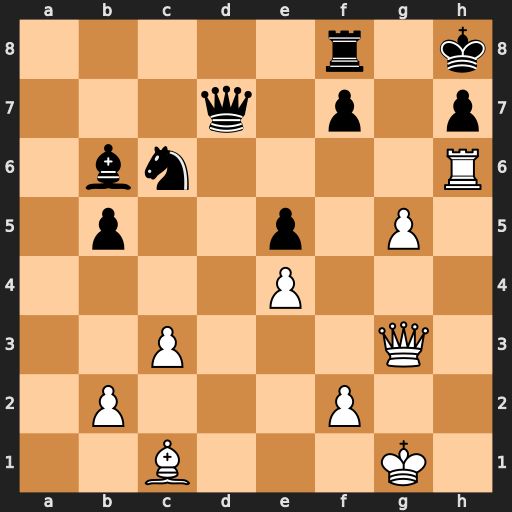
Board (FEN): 5r1k/3q1p1p/1bn4R/1p2p1P1/4P3/2P3Q1/1P3P2/2B3K1
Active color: w
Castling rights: -
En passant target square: -
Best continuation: Qh4 Kg8 Rxh7 Qg4+ Qxg4